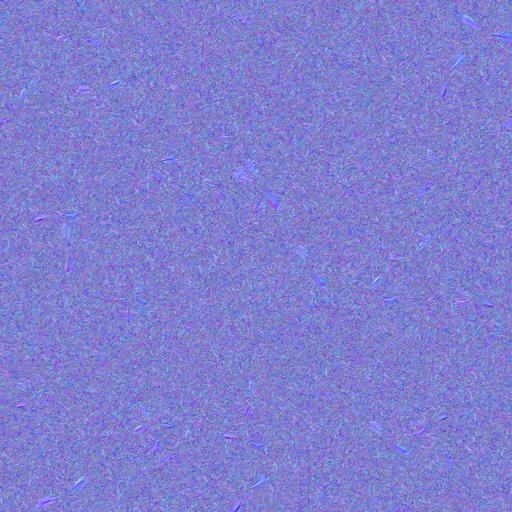
grass green ground